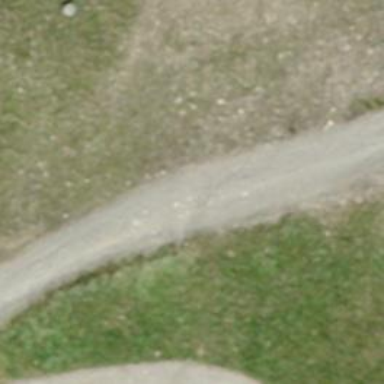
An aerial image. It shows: Gravel track suitable for ski touring. The track is classified as grade3 according to tracktype.